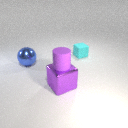
large blue metal sphere in front of small cyan rubber cube